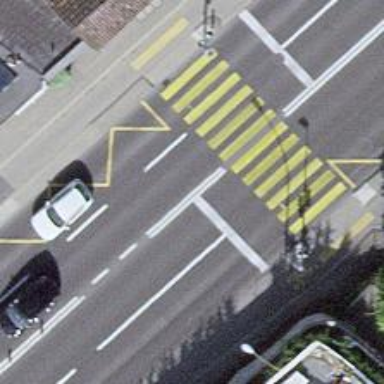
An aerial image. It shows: Road crossing with traffic signals.